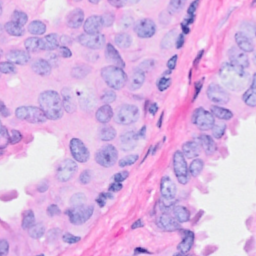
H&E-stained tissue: Breast